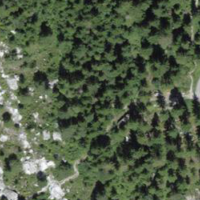
EUNIS habitat code: 44
Species observed at this site:
Emberiza cia
Phyllopertha horticola
Gymnadenia conopsea